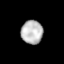
Tissue: lung
Cell type: Epithelial cells
Senescence score: 0.23
Nuclear area (px): 498
Mean DAPI intensity: 187.488